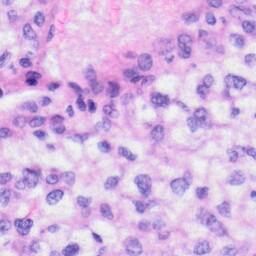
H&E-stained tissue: Liver